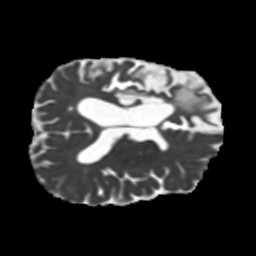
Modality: MD
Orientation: axial
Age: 56
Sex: male
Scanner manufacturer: siemens
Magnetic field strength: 3 T
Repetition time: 5.25 s
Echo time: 0.08 s